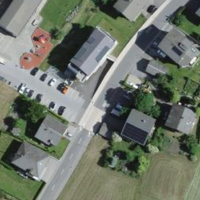
EUNIS habitat code: 54
Species observed at this site:
Chelidonium majus
Dactylis glomerata
Poa pratensis